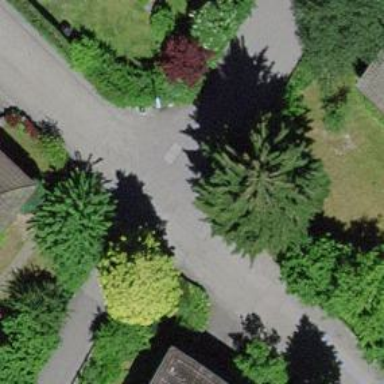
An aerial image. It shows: Residential road with asphalt surface and no sidewalks.